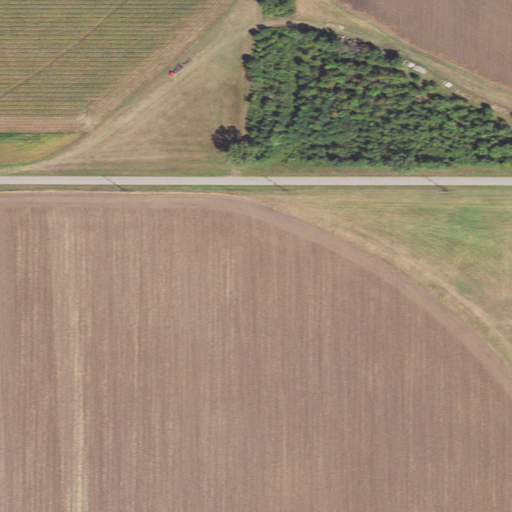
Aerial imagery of plain(s) in Wisconsin named Arena Prairie containing cultivated crops, low intensity development, pasture, deciduous forest, open development, evergreen forest, and medium intensity development